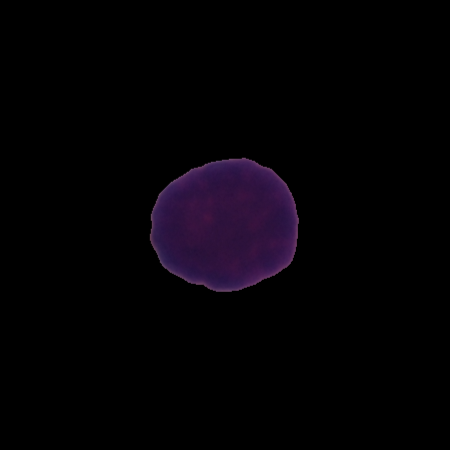
Label: healthy